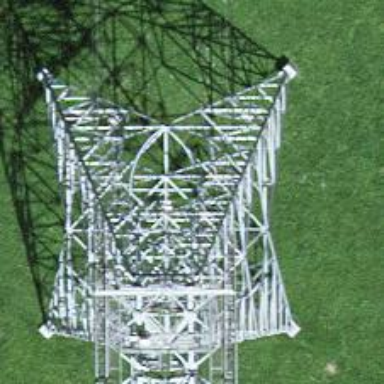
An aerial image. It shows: Pylon for aerialway.